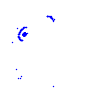
Particle: kaon